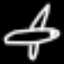
Label: airplane